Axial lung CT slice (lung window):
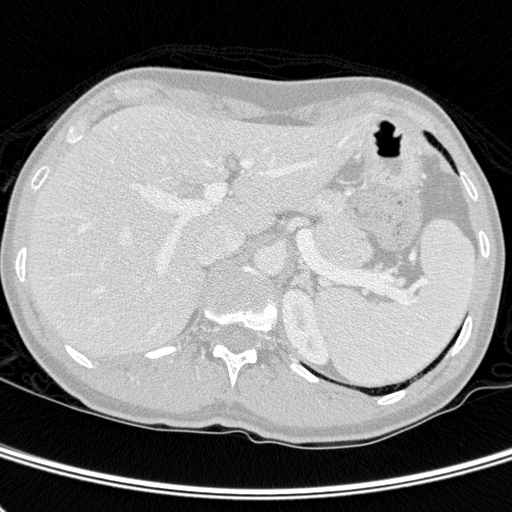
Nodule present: no